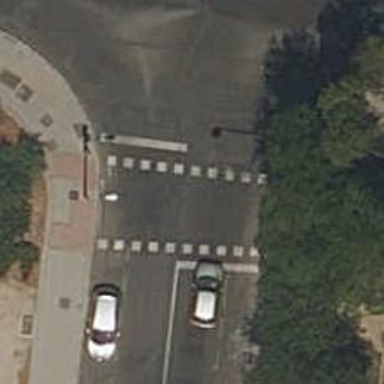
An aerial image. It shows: Crossing with traffic signals.